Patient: sex F, age 72
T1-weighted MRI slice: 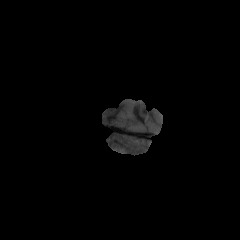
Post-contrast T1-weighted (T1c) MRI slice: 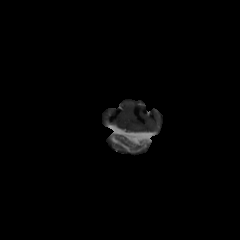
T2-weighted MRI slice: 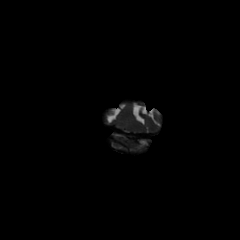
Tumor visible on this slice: no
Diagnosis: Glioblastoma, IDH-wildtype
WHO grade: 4